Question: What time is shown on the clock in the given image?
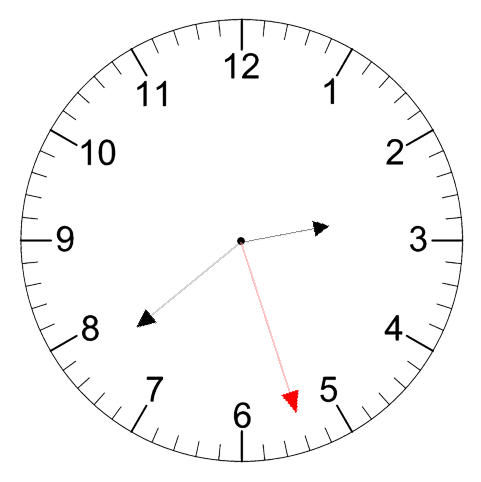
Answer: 02:38:27